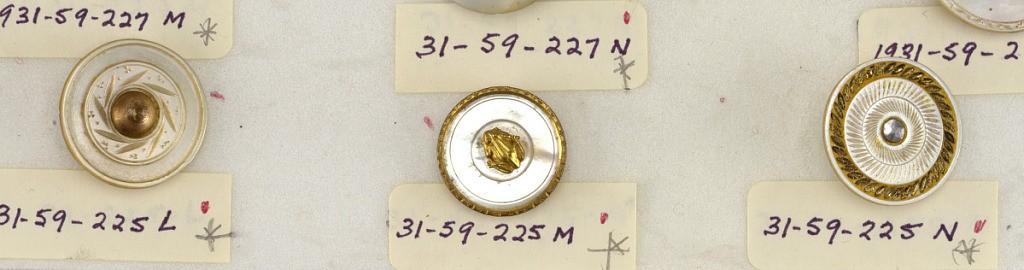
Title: Button
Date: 19th century
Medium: Pearl, shell, brass, copper, glass
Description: Flat circular button with shanks, varying.

On card 31